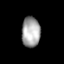
Tissue: lung
Cell type: Fibroblasts
Senescence score: 0.5809
Nuclear area (px): 549
Mean DAPI intensity: 165.124